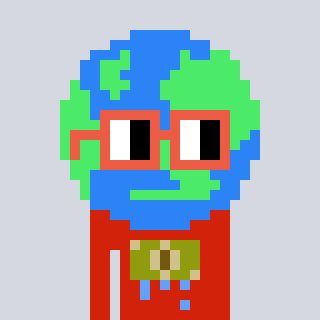
a pixel art character with square orange glasses, a earth-shaped head and a red-colored body on a cool background